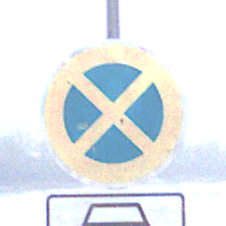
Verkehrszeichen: AbsolutesHalteverbot
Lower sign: HinweisDurchSinnbild6
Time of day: MorningAfternoon
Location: Outdoor (Suburban)
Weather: Overcast
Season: NotSpecified
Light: Natural